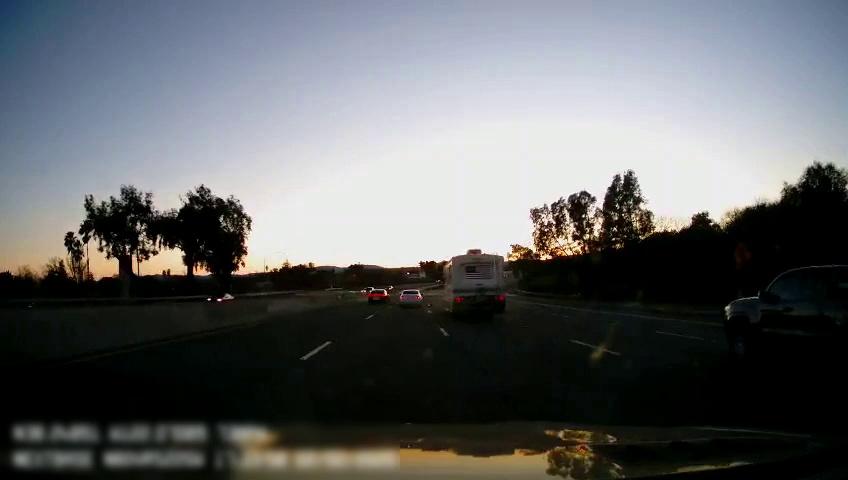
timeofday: Day
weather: Sunny
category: Drivable Space
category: Vehicles | Van
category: Vehicles | Truck
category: Vehicles | SUV
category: Vehicles | Car
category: Vehicles | Car
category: Vehicles | Car
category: Vehicles | Car
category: Lanes | Current Lane
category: Lanes | Alternate Lane
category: Lanes | Alternate Lane
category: Lanes | Current Lane
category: Lanes | Alternate Lane
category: Lanes | Alternate Lane
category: Traffic | Signs